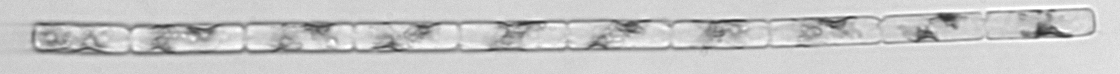
Label: Guinardia_delicatula